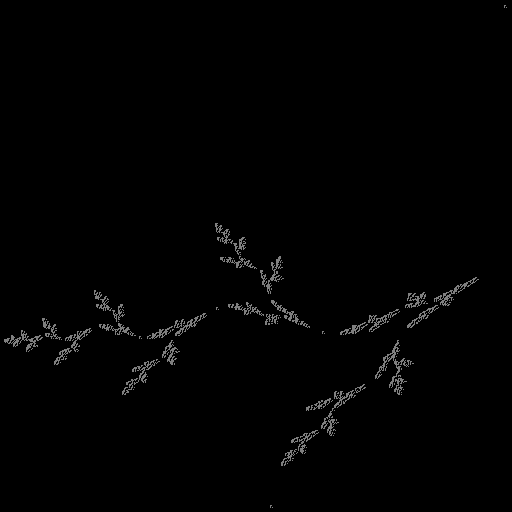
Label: bud